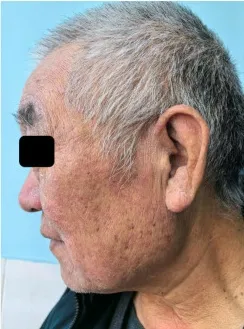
After seven days of follow-up after discharge, seborrheic dermatitis had worsened. Patches of greasy skin covered with flaky white or yellow scales on face, sides of the nose, and eyebrows (A-C).
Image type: medical_photograph (skin_photograph)